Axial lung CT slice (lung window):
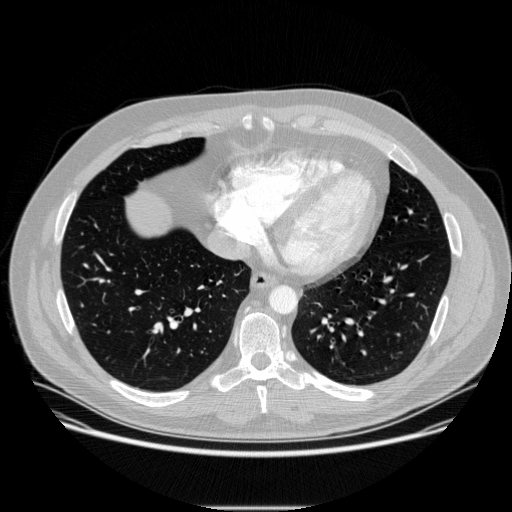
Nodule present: no